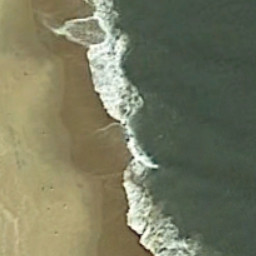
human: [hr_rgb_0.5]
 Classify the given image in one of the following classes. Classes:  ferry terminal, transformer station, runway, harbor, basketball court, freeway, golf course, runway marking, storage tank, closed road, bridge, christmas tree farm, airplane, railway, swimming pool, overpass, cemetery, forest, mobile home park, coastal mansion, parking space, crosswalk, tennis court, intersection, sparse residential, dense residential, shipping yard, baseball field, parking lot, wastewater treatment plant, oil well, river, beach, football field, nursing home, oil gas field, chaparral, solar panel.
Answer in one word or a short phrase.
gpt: beach